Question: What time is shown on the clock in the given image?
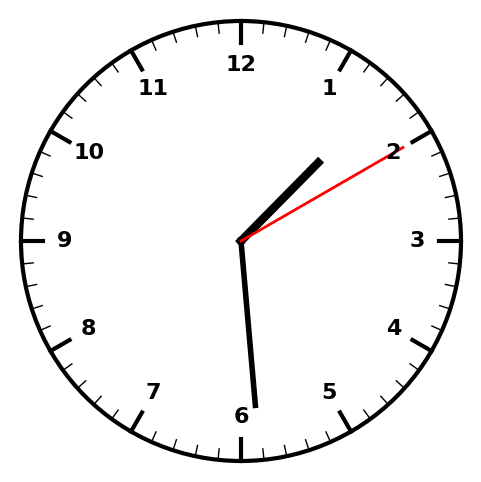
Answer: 01:29:10